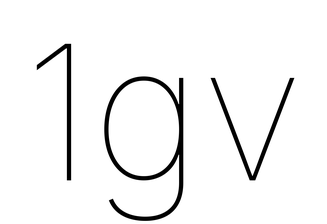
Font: Inter_Thin